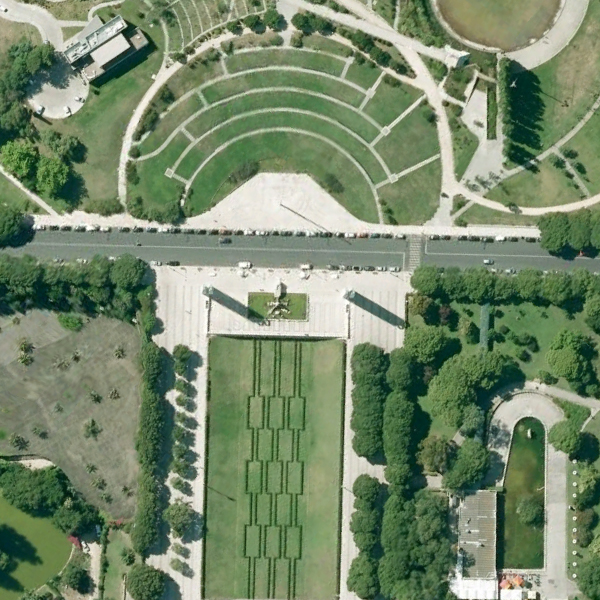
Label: Square